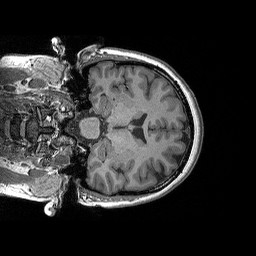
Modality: T1w
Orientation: coronal
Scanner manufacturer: siemens
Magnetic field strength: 3 T
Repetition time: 2.3 s
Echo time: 0.00298 s